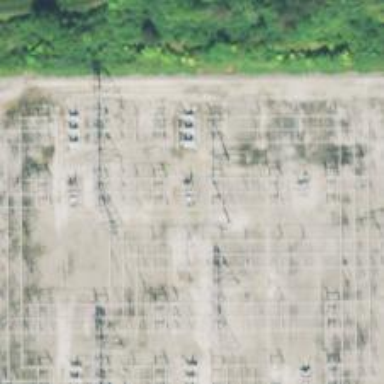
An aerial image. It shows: Switch for power supply.